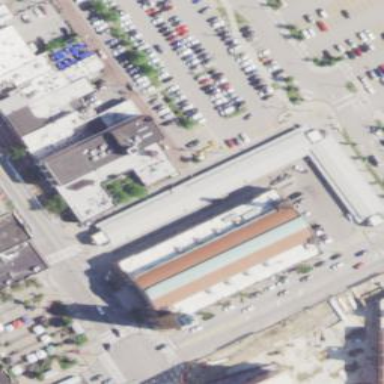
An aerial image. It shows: Retail building that serves as marketplace.